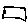
Label: square